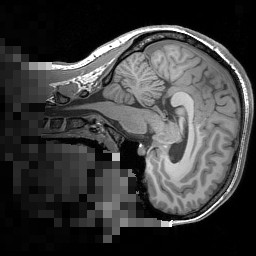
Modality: T1w
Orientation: sagittal
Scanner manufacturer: siemens
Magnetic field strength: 3 T
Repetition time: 1.5 s
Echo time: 0.00291 s